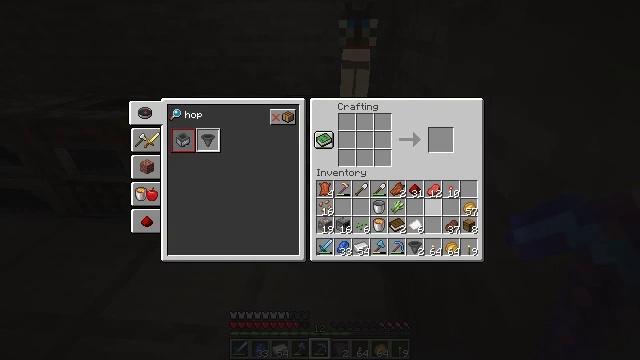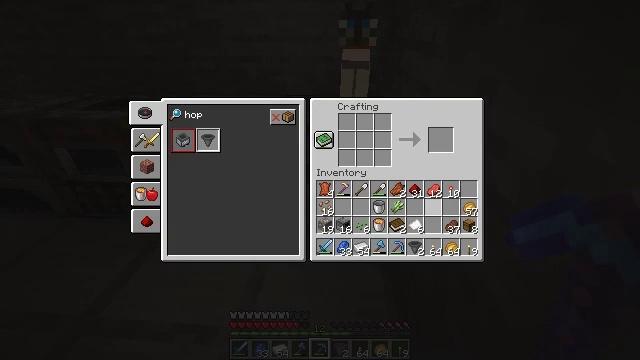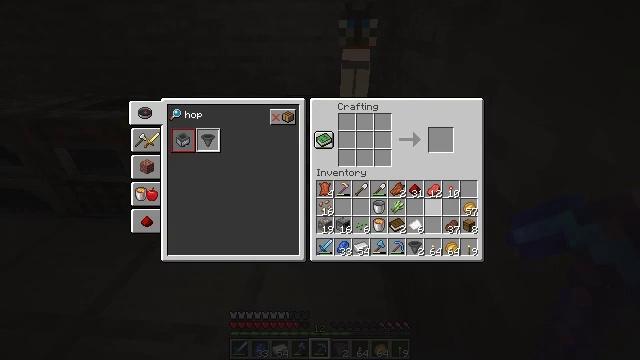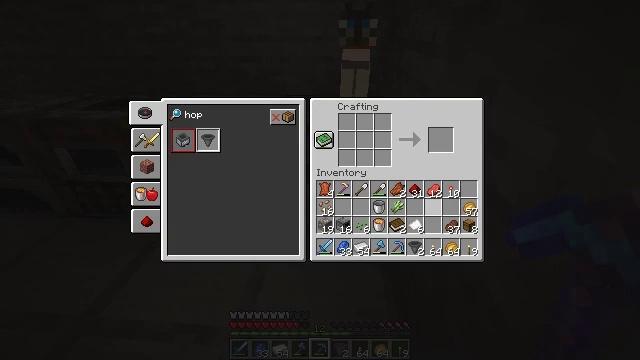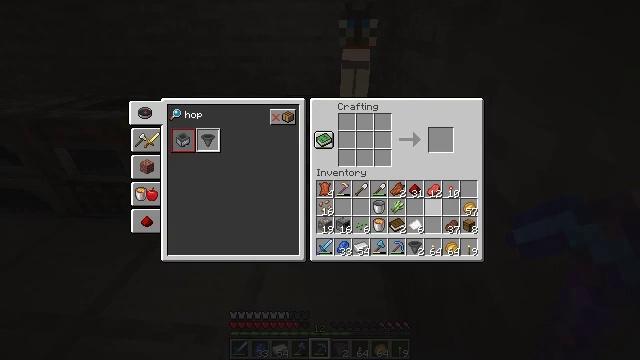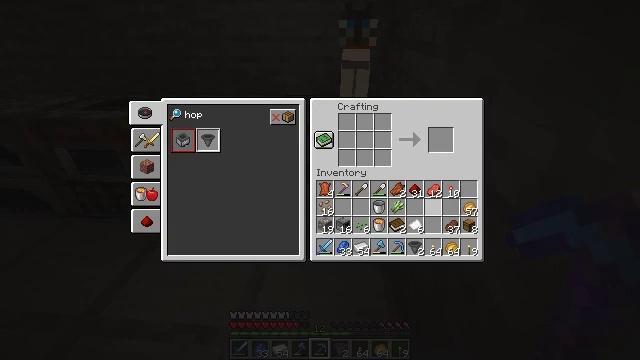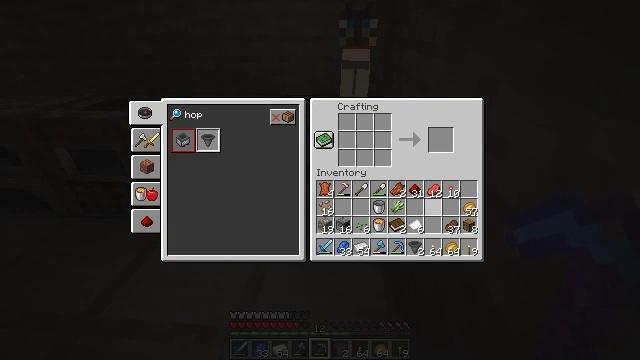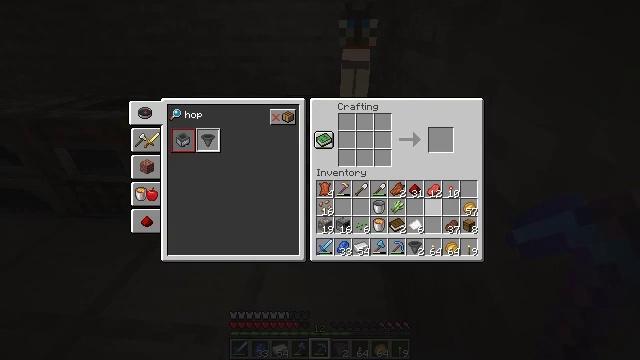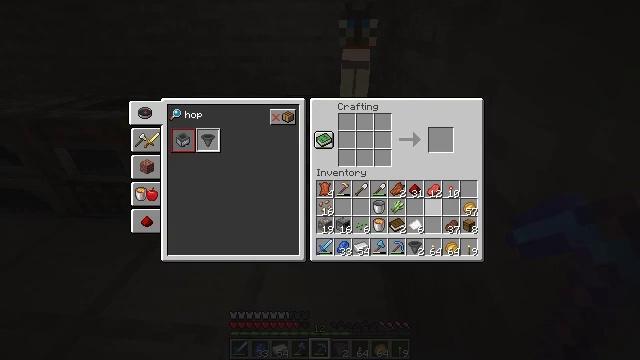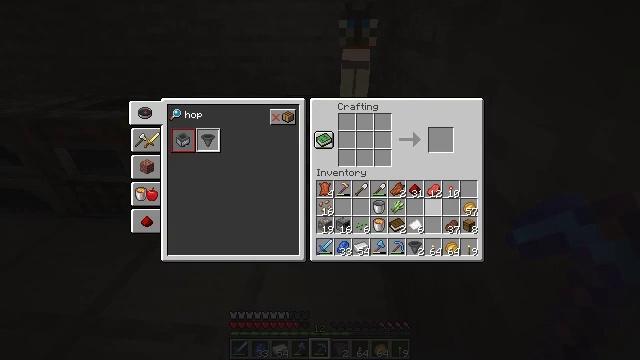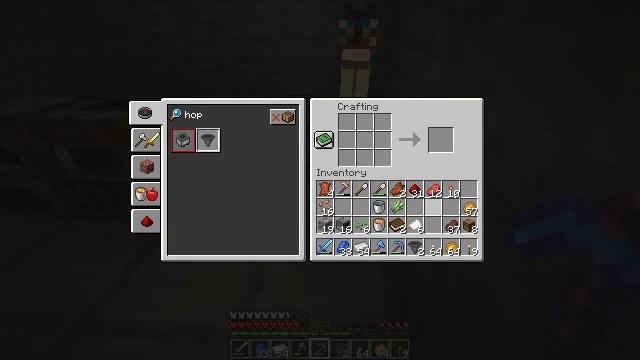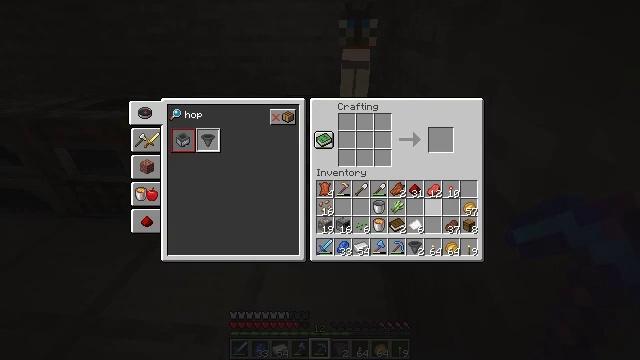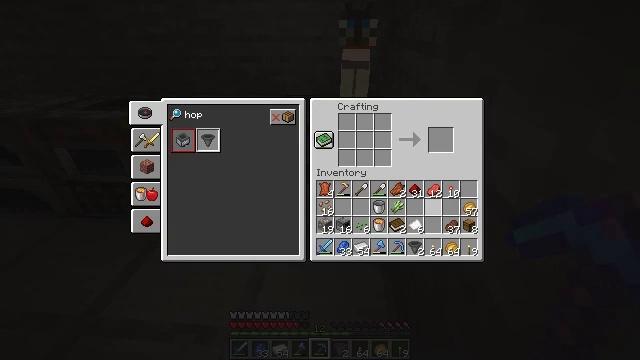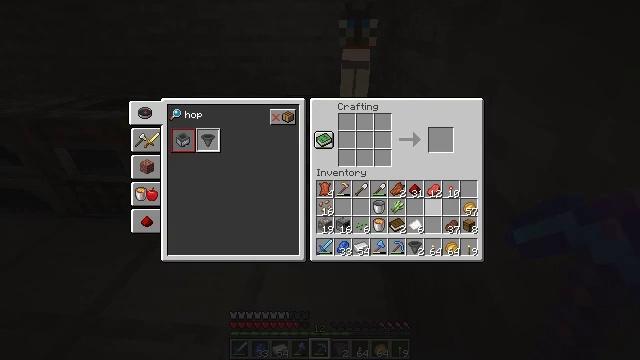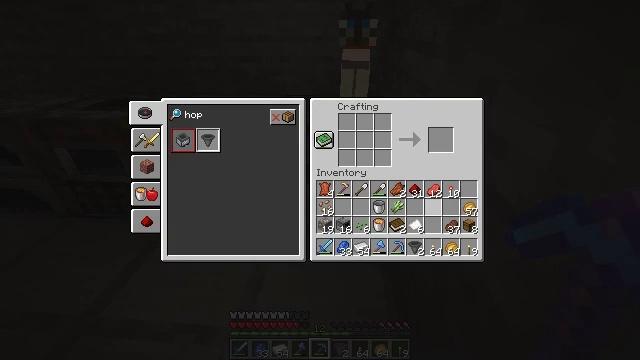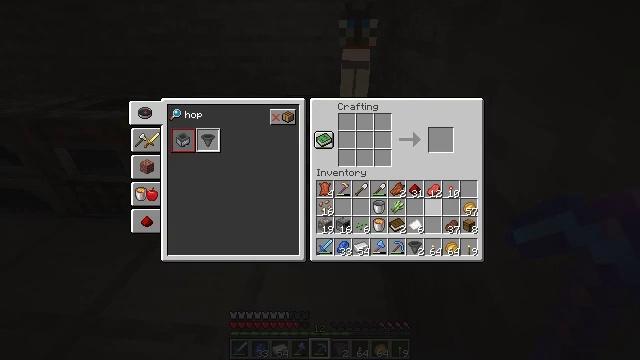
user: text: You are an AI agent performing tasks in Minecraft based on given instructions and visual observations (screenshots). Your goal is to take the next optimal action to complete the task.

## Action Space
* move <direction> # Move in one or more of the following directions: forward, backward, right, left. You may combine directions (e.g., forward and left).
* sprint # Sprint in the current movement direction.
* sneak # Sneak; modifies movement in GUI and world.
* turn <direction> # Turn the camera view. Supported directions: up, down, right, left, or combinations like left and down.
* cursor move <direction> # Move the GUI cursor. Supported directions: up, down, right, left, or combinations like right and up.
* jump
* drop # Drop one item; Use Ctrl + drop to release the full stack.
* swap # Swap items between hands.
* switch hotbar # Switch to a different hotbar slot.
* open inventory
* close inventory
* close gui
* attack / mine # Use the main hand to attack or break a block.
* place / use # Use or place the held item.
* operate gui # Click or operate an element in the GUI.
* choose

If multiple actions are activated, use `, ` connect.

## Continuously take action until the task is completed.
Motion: motion action
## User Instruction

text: Use the crafting table to make a minecart.
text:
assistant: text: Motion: no_op
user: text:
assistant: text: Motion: no_op
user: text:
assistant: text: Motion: no_op
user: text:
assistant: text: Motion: no_op
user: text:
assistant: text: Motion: no_op
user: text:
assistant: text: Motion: no_op
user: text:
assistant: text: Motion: no_op
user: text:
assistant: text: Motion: no_op
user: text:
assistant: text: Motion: no_op
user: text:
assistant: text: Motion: no_op
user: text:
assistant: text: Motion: no_op
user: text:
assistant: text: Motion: no_op
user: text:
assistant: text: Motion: no_op
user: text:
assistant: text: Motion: no_op
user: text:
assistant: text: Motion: no_op
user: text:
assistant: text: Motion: no_op
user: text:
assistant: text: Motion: no_op
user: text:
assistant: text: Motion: no_op
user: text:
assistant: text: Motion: no_op
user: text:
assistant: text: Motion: no_op
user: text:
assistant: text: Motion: no_op
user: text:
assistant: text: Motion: no_op
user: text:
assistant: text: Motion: no_op
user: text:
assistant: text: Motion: no_op
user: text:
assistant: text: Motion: no_op
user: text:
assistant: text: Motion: no_op
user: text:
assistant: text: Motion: no_op
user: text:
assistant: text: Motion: no_op
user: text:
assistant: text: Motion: no_op
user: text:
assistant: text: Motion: no_op